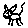
Label: cat